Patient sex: F
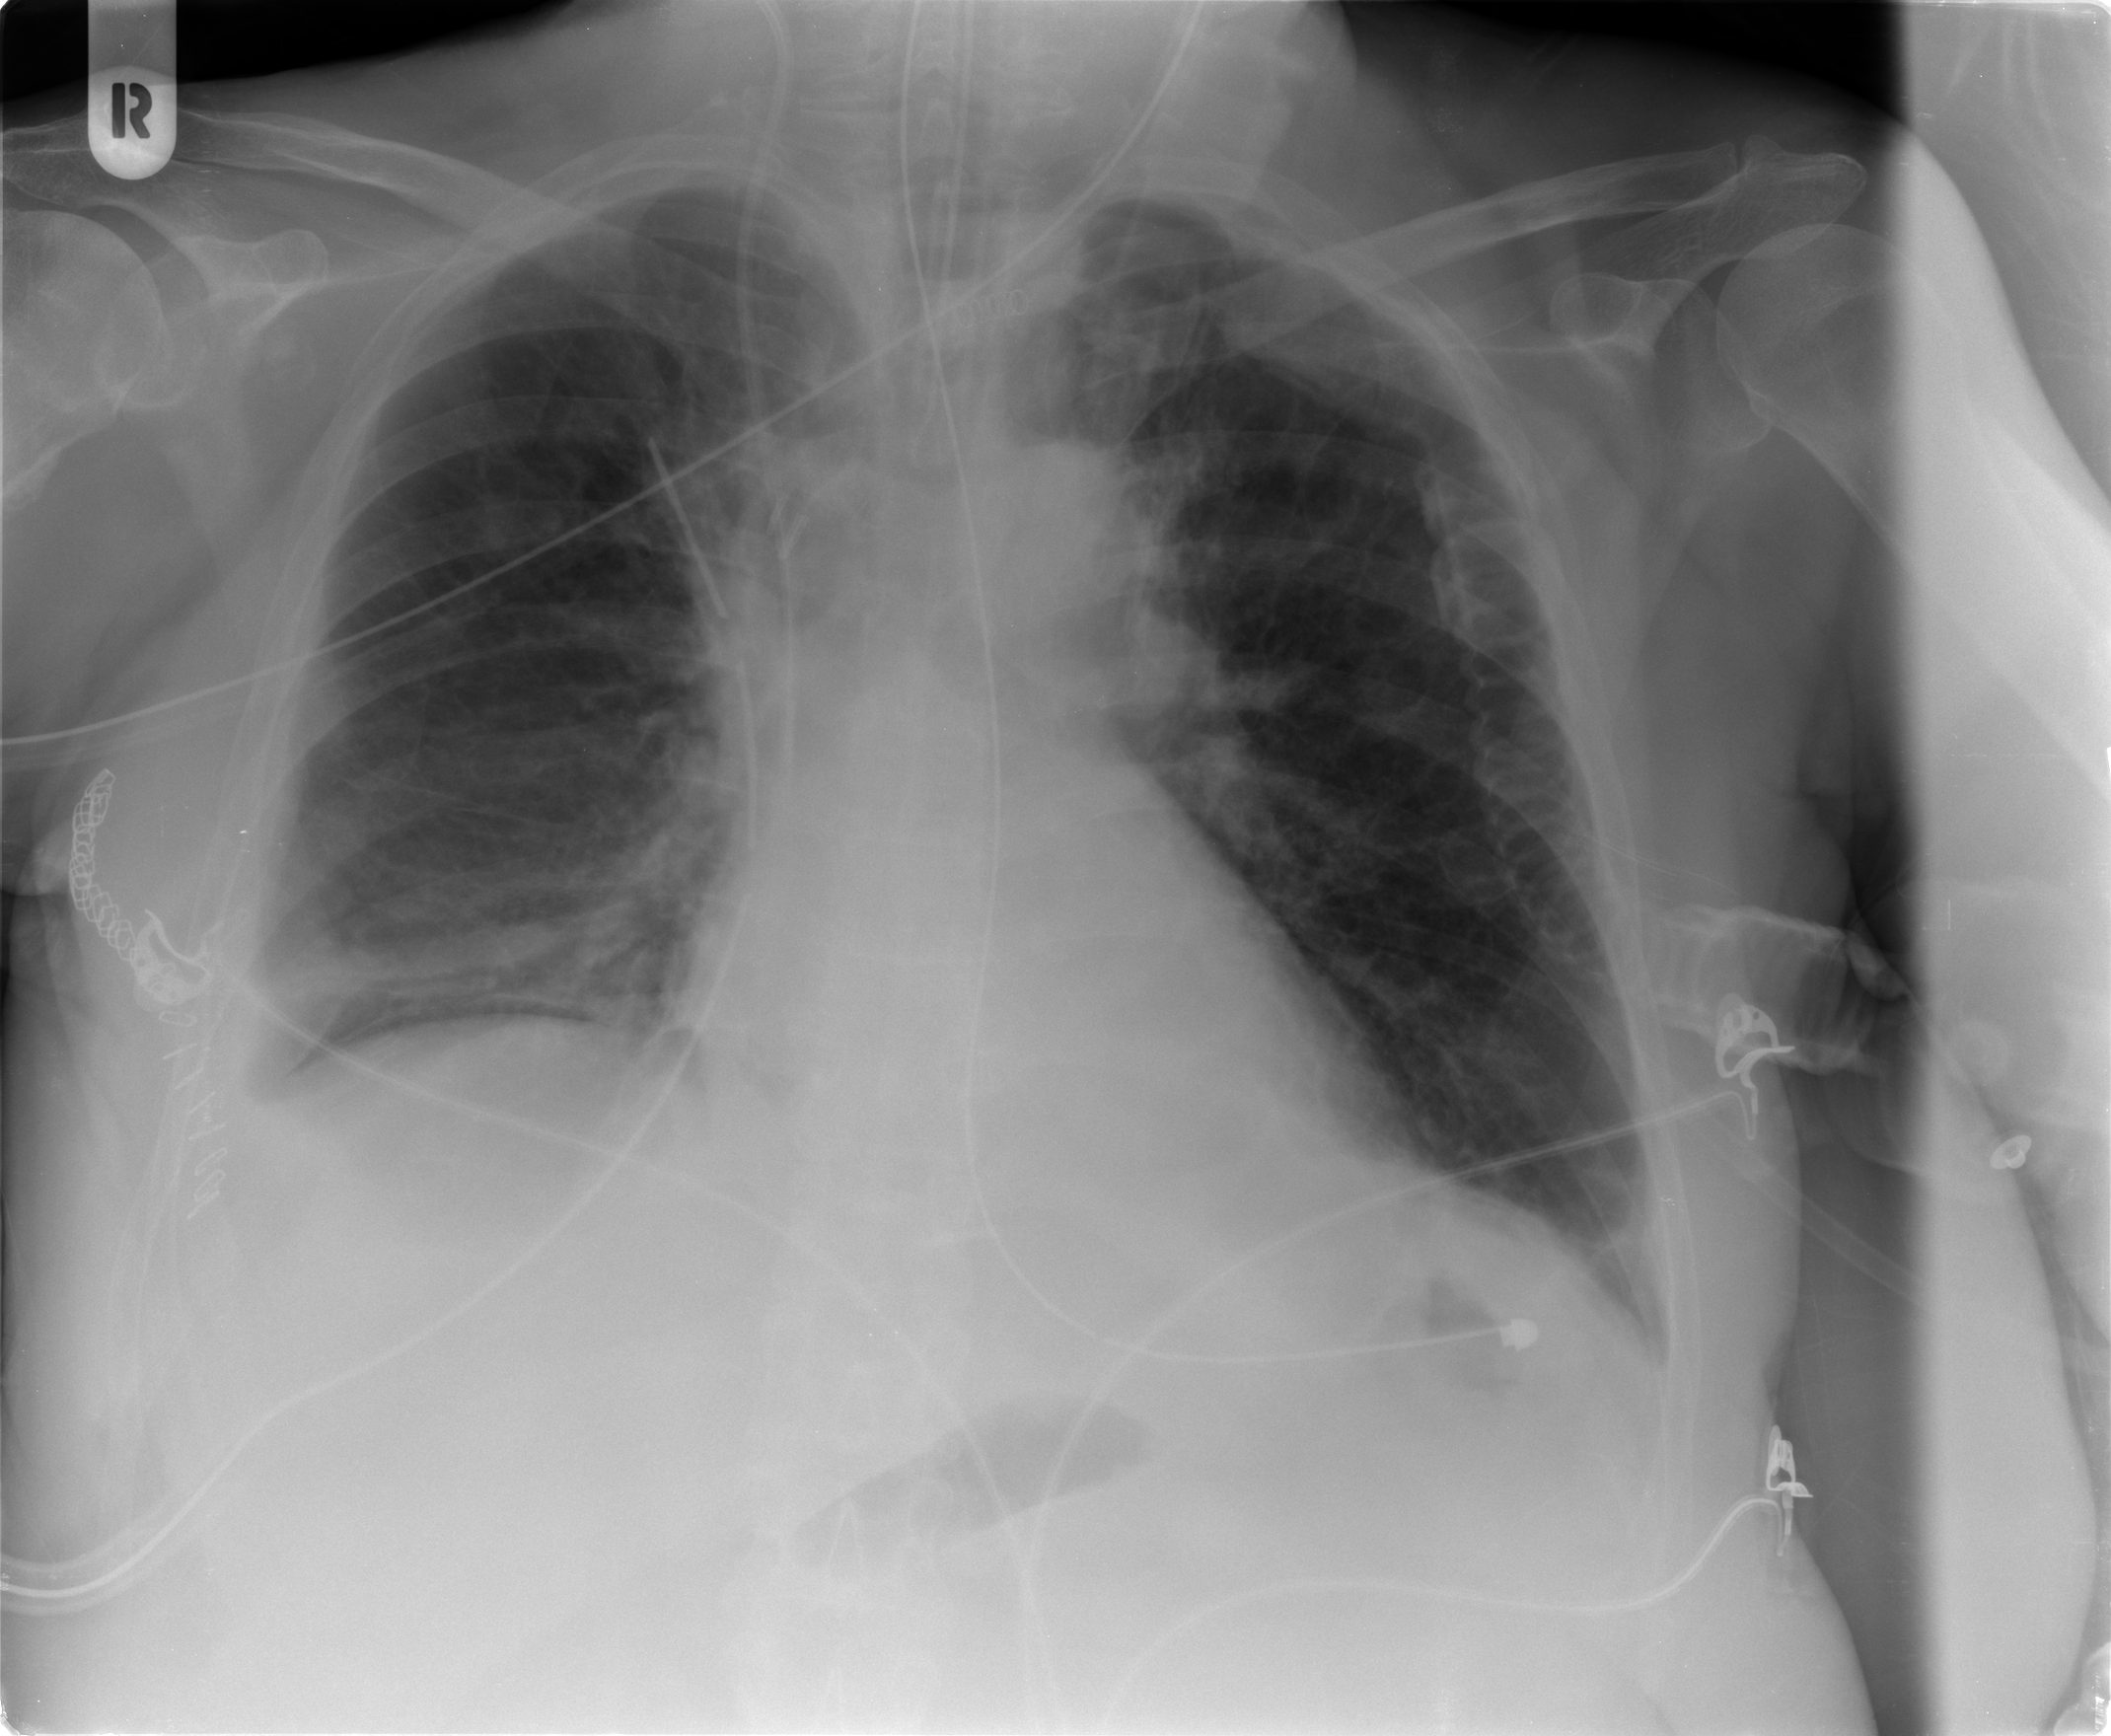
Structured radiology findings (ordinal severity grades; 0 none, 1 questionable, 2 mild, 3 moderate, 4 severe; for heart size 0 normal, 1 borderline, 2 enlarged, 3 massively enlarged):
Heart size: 2
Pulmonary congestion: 2
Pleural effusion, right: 1
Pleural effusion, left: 1
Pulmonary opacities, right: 0
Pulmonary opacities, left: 0
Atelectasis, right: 2
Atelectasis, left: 1